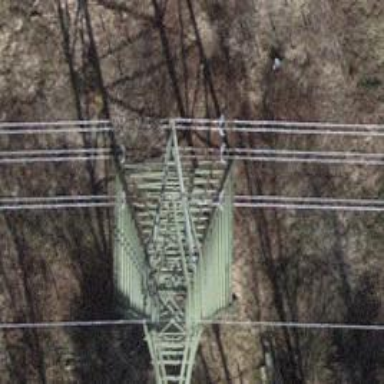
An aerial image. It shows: Power tower.